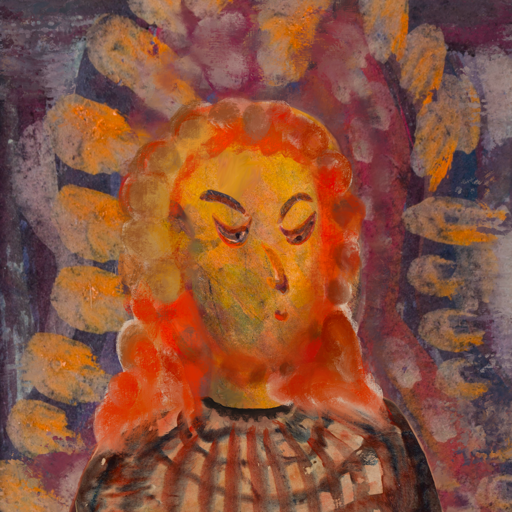
Background: Doll, Head And Neck Side: Gypsy_Mother, Face Side: Hypocrite, Bust: Orphan, Hair Side: Rupkatha, Head Accessory: Blank, Second Necklace: Blank, Necklace: Blank, Baby: Blank